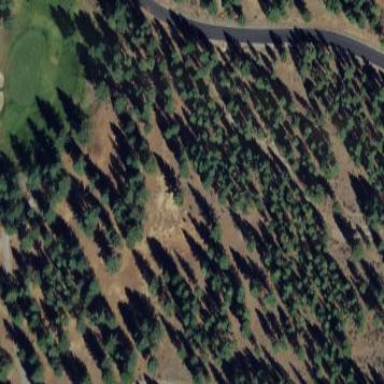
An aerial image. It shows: Woodland with evergreen needle-leaved trees.